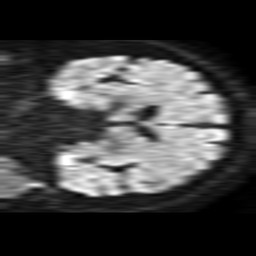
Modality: TRACE
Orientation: coronal
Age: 65
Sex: male
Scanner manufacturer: philips
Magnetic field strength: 1.5 T
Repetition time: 3.406 s
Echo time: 0.06922 s